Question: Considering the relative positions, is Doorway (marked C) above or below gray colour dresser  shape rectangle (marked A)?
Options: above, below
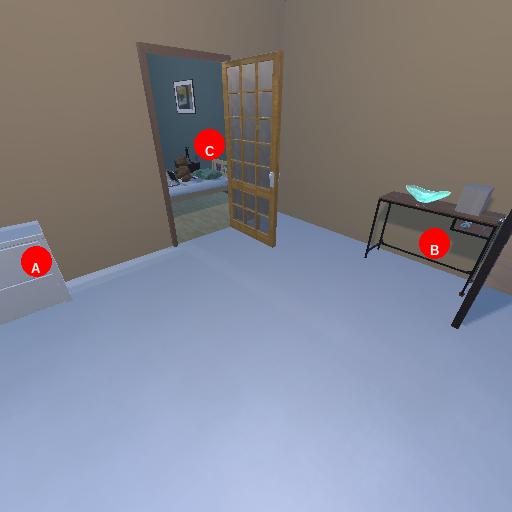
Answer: above